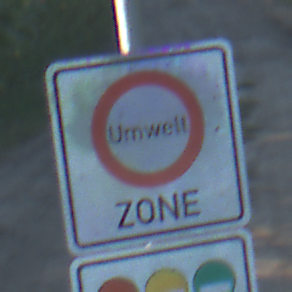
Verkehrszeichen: BeginnUmweltzone
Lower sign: FreistellungVomVerkehrsverbot1
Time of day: MorningAfternoon
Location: Outdoor (RoadRail)
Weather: Clear
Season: NotSpecified
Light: Natural